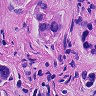
Metastatic tissue present: yes